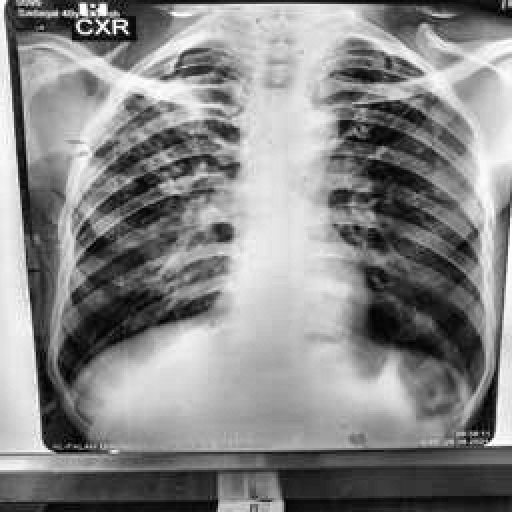
Finding: TUBERCULOSIS